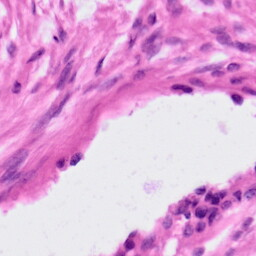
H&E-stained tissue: Ovarian